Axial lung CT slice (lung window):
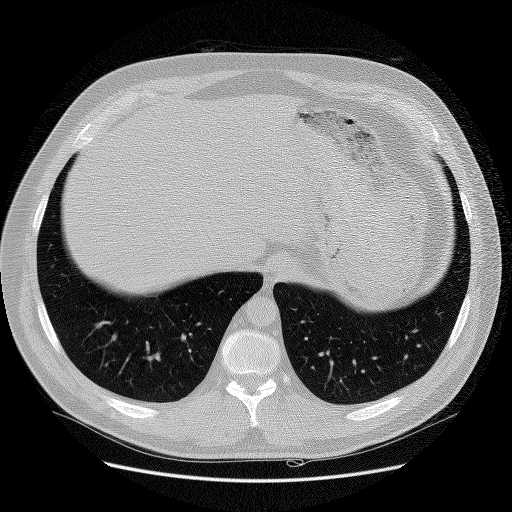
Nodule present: no